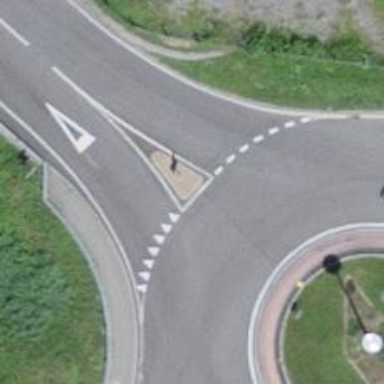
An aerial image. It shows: Road with "give way" sign.